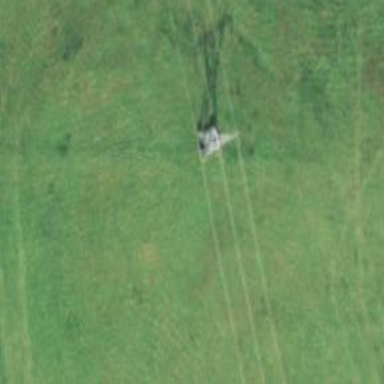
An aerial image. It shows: Lattice structure tower used for power transmission.